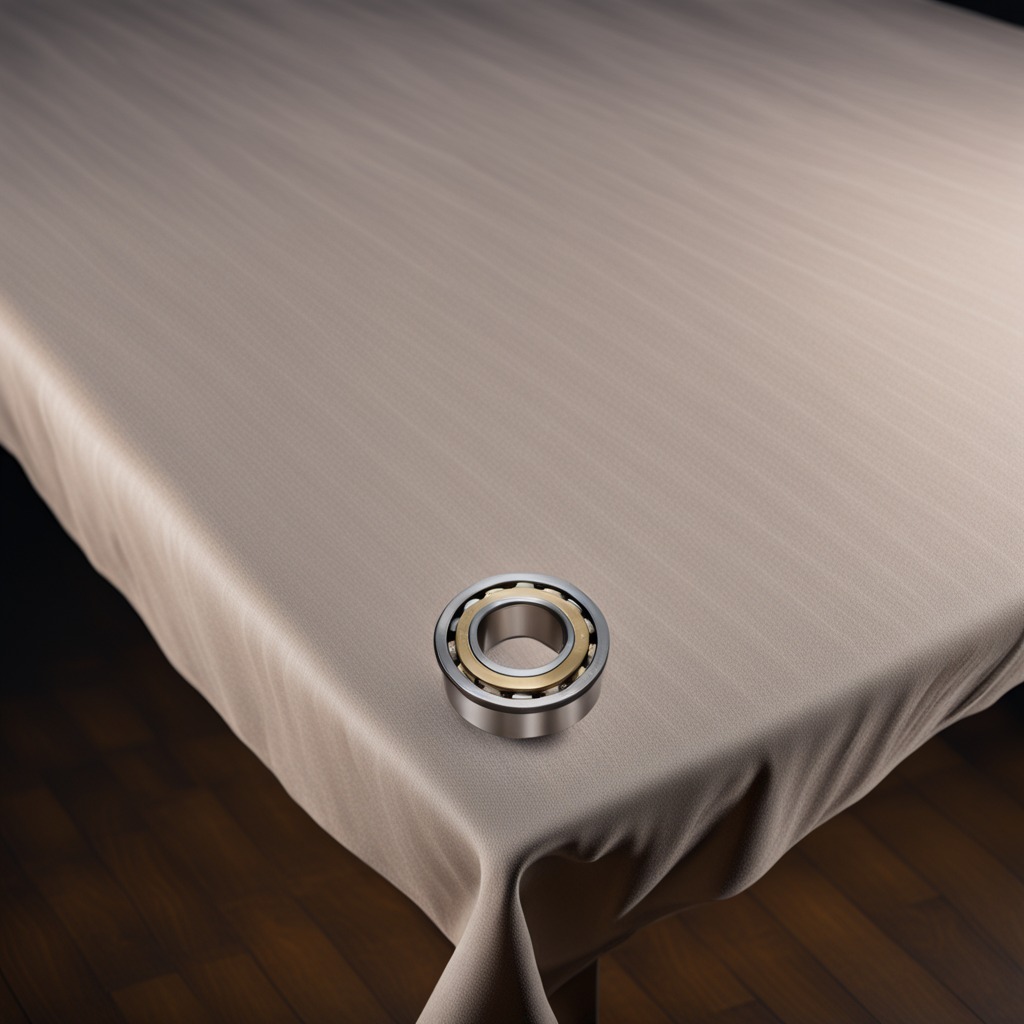
A metal ball bearing lies on the wooden table.